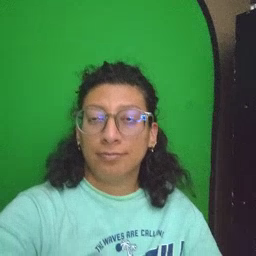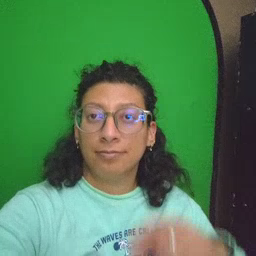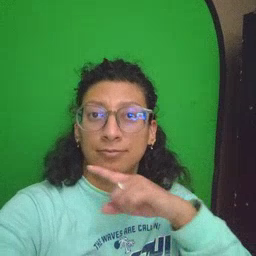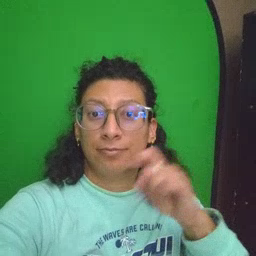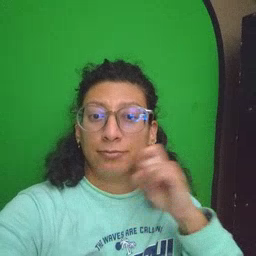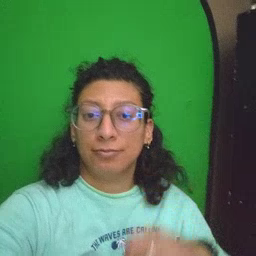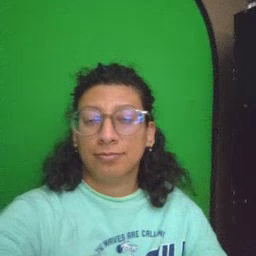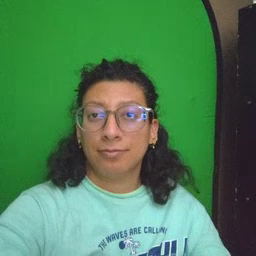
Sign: dryer